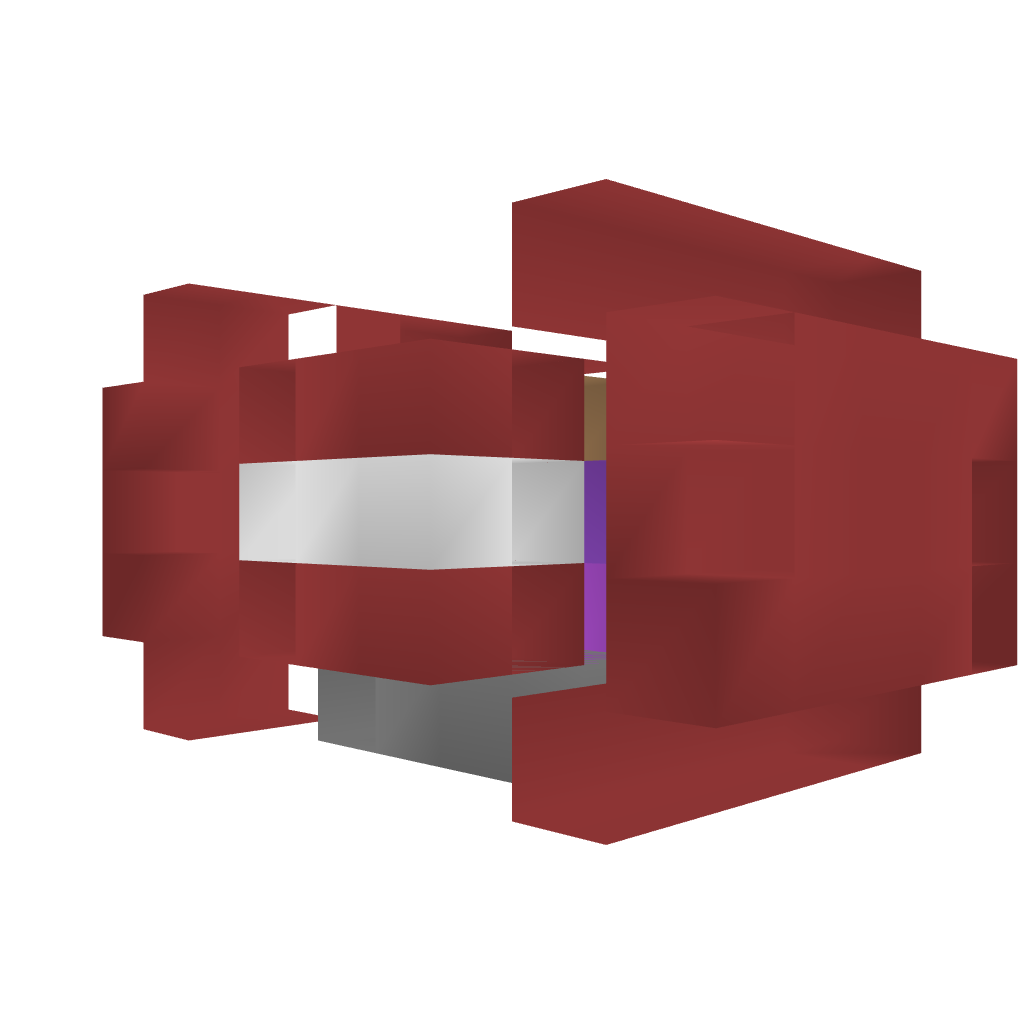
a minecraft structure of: Tie Advanced Version 1 bad low quality